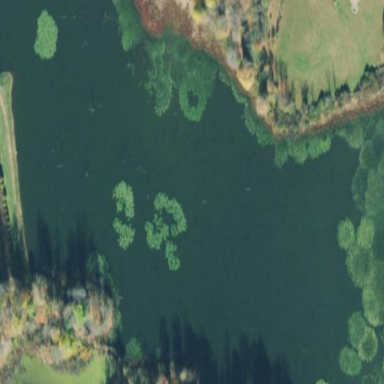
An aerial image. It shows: Beautiful lake surrounded by nature.